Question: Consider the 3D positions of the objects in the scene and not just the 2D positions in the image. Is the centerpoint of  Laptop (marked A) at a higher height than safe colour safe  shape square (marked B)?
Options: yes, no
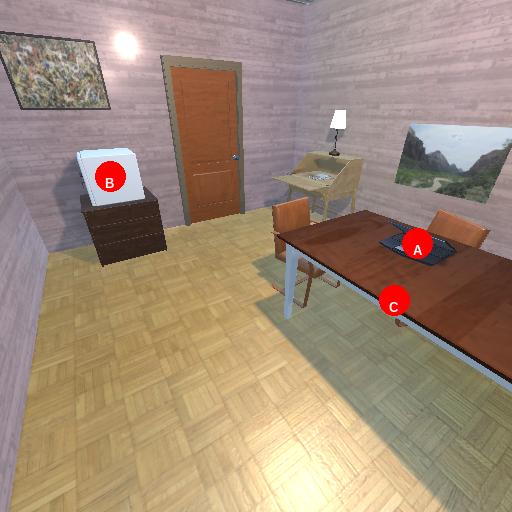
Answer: yes